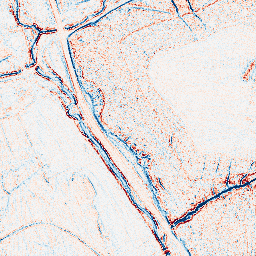
Category: edge_preserving
Decomposition family: bilateral
Decomposition parameters: d: 5
sigma_color: 150
sigma_space: 100
Upsampling method: fft_zeropad
Upsampling parameters: scale: 2
Upsampling scale: 2